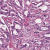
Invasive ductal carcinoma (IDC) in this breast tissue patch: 1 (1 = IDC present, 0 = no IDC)